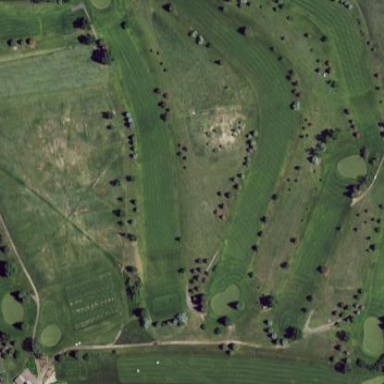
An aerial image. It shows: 9-hole golf course in the leisure land.